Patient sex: M
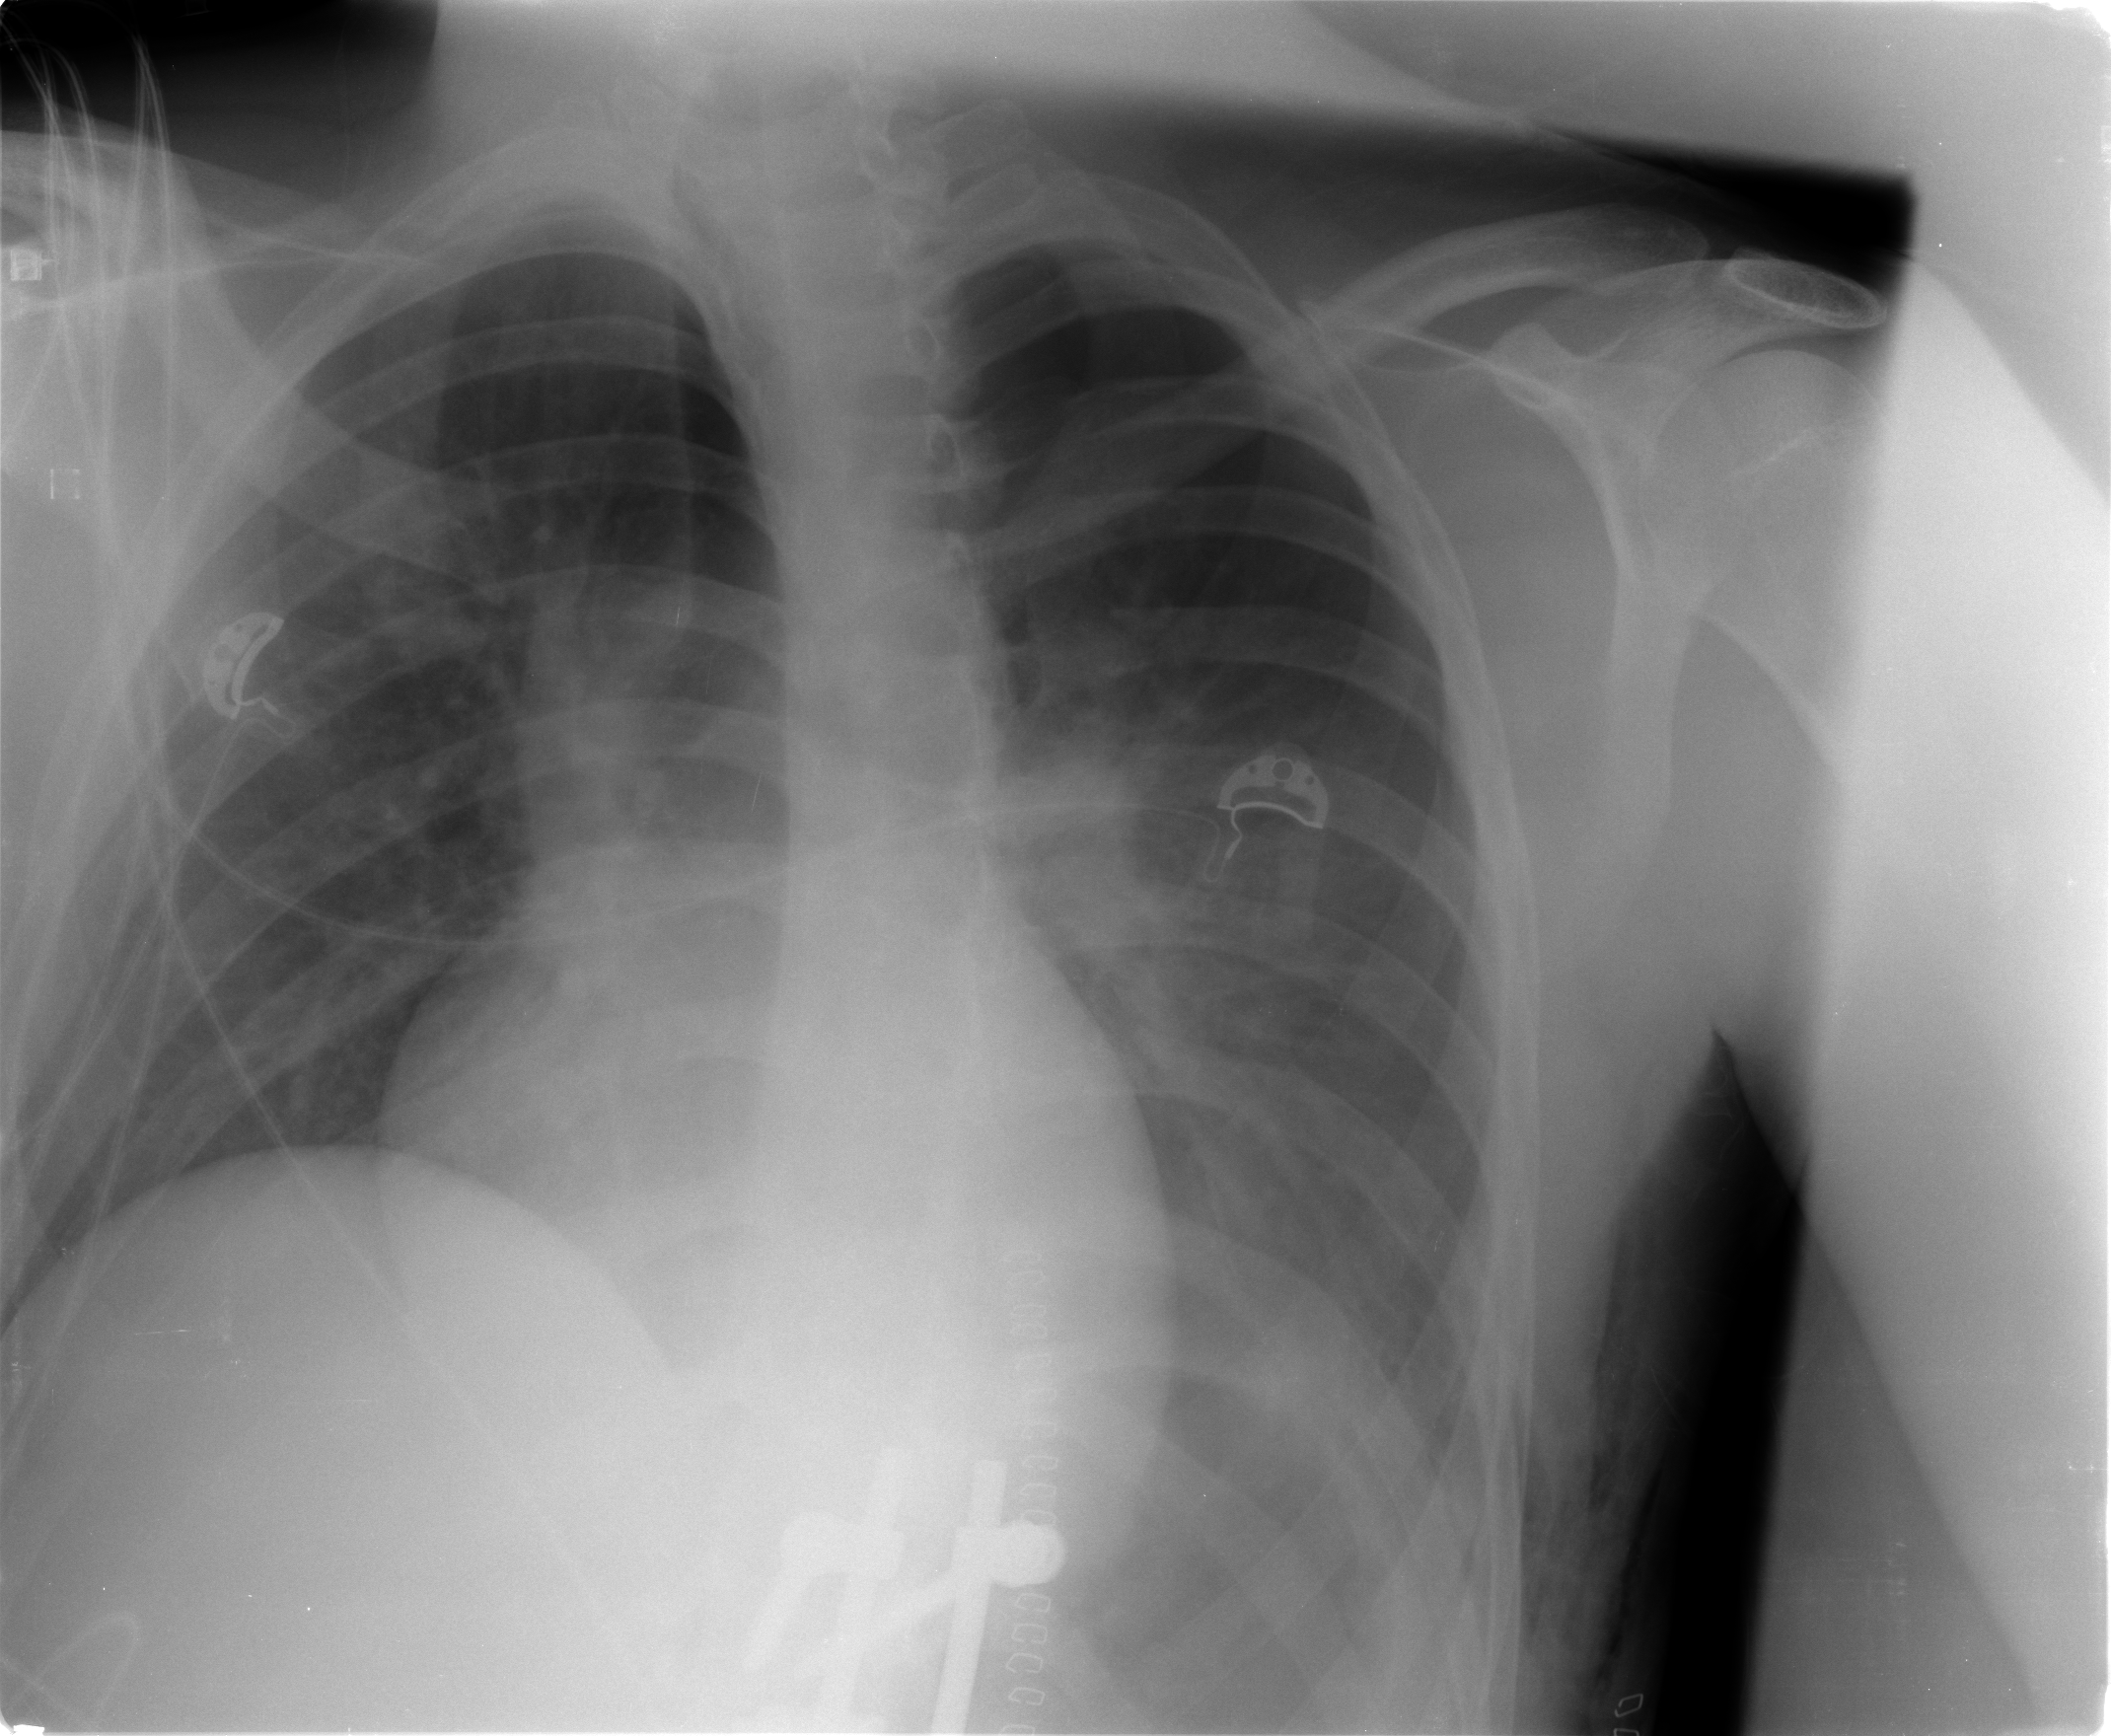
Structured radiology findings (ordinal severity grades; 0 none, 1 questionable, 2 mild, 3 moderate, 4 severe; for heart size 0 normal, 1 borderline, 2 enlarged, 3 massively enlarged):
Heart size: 1
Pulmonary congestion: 2
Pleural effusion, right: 0
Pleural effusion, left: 0
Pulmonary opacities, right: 0
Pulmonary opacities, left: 2
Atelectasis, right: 2
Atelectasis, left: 0